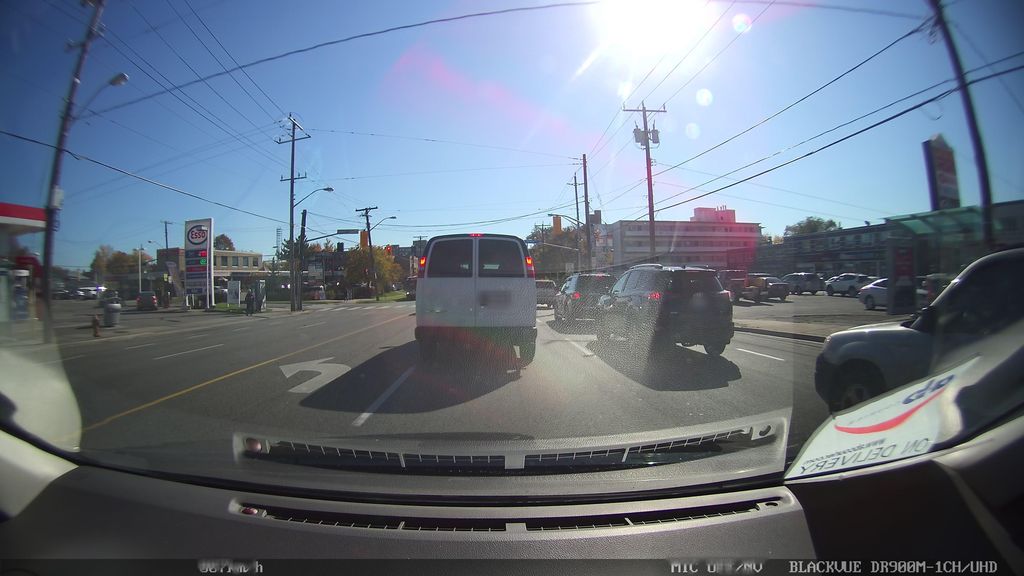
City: toronto